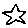
Label: star